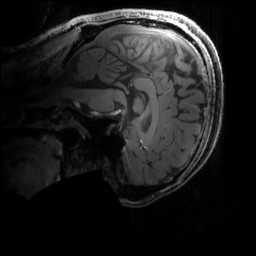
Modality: MP2RAGE
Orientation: sagittal
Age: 20
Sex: male
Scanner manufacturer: siemens
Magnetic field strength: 6.98 T
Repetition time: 6 s
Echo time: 0.00283 s